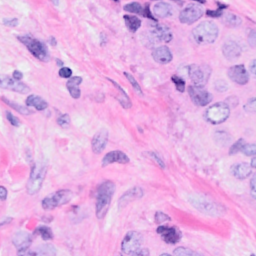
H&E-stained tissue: Breast